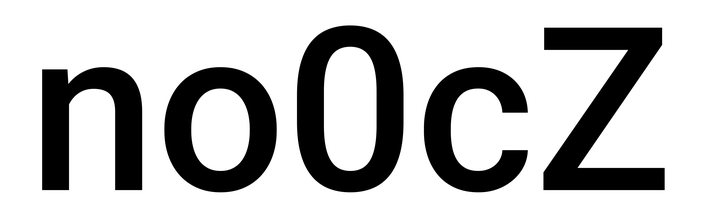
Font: Roboto_Medium